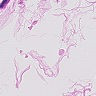
Metastatic tissue present: no